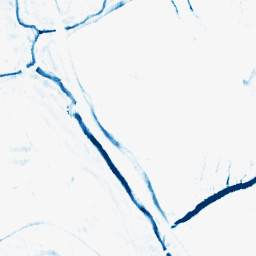
Category: morphological
Decomposition family: morphological_rect
Decomposition parameters: operation: closing
width: 5
height: 10
Upsampling method: edge_directed
Upsampling parameters: scale: 2
Upsampling scale: 2